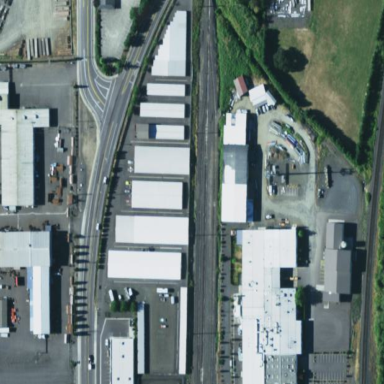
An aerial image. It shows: Industrial area.